Question: I have a spreadsheet that is intended to tally up hours worked by location and generate amounts to invoice. I've figured out a (fairly brittle) way to achieve this using 'SUMPRODUCT' on a sorted list of resources. However, this clearly doesn't scale.

It occurred to me that I could use a 'QUERY' function along with 'SUMPRODUCT' and free myself from the need to force an artificial structure onto the data set. However, since this formula needs to be copied across each column in my spreadsheet and since the column selector is part of the 'SELECT' statement string it doesn't dynamically adjust as I copy the formula across each cell in the row. I tried building a formula using 'COLUMN()' to dynamically build the 'SELECT' statement but kept getting parse errors.
Here is the sheet: <URL>
Can someone help me out?
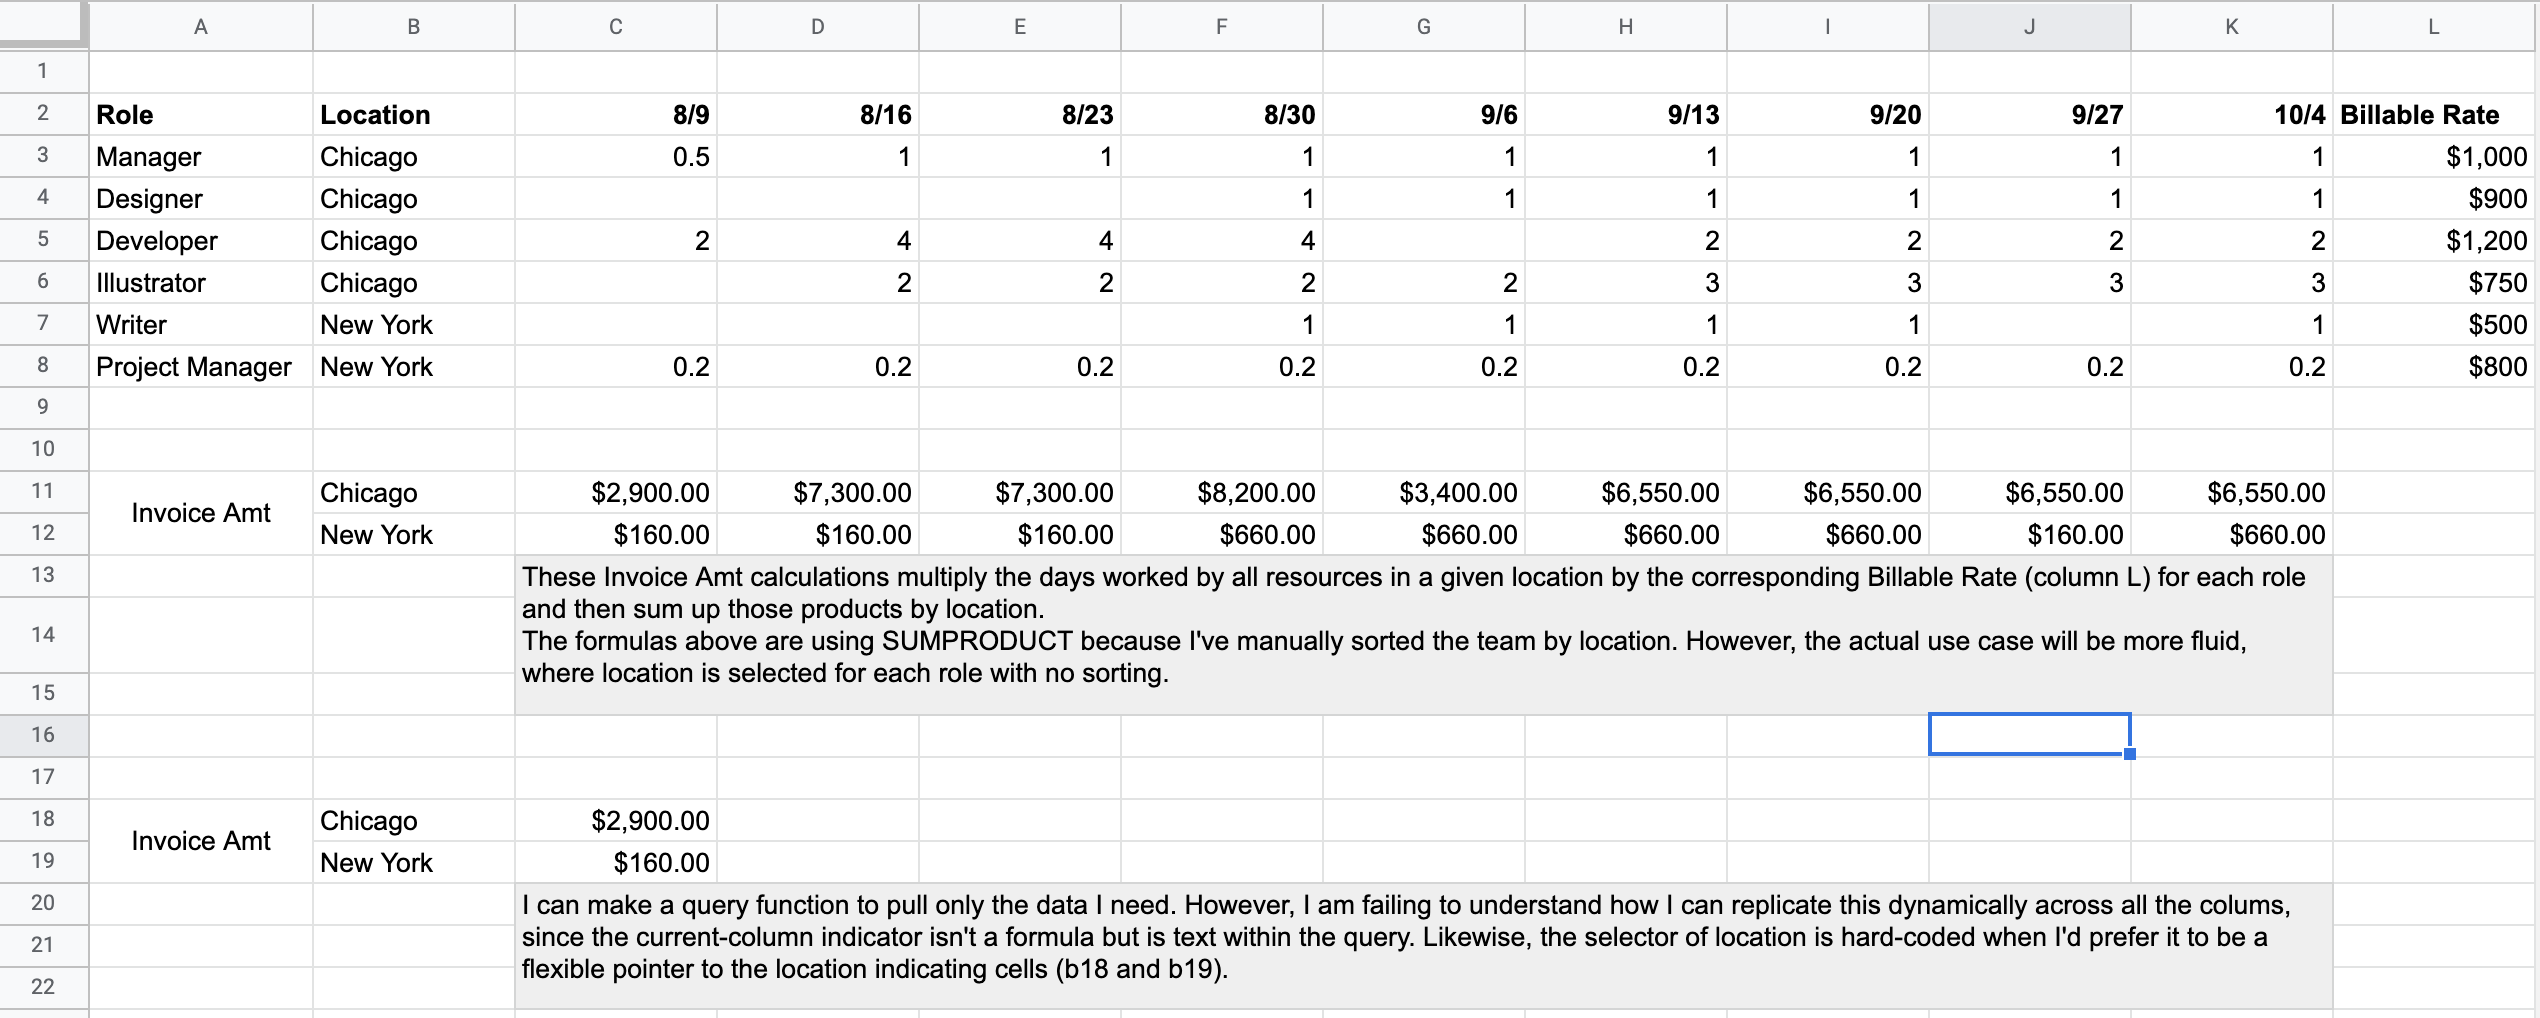
Answer: try:
'''
=INDEX(QUERY(QUERY(SPLIT(FLATTEN(
IF(C3:K10="",,B3:B10&"x"&C3:K10*L3:L10&"x"&C2:K2)), "x"),
"select Col1,sum(Col2)
where Col2 is not null
group by Col1
pivot Col3"),
"offset 1", ))
'''
<URL>